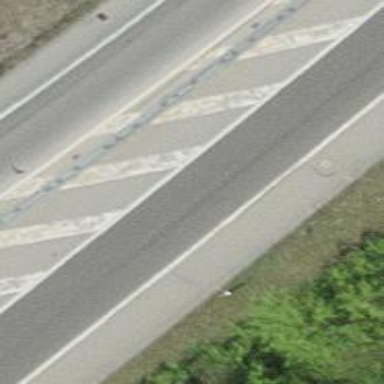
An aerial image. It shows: Asphalt road designated as trunk highway.